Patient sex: F
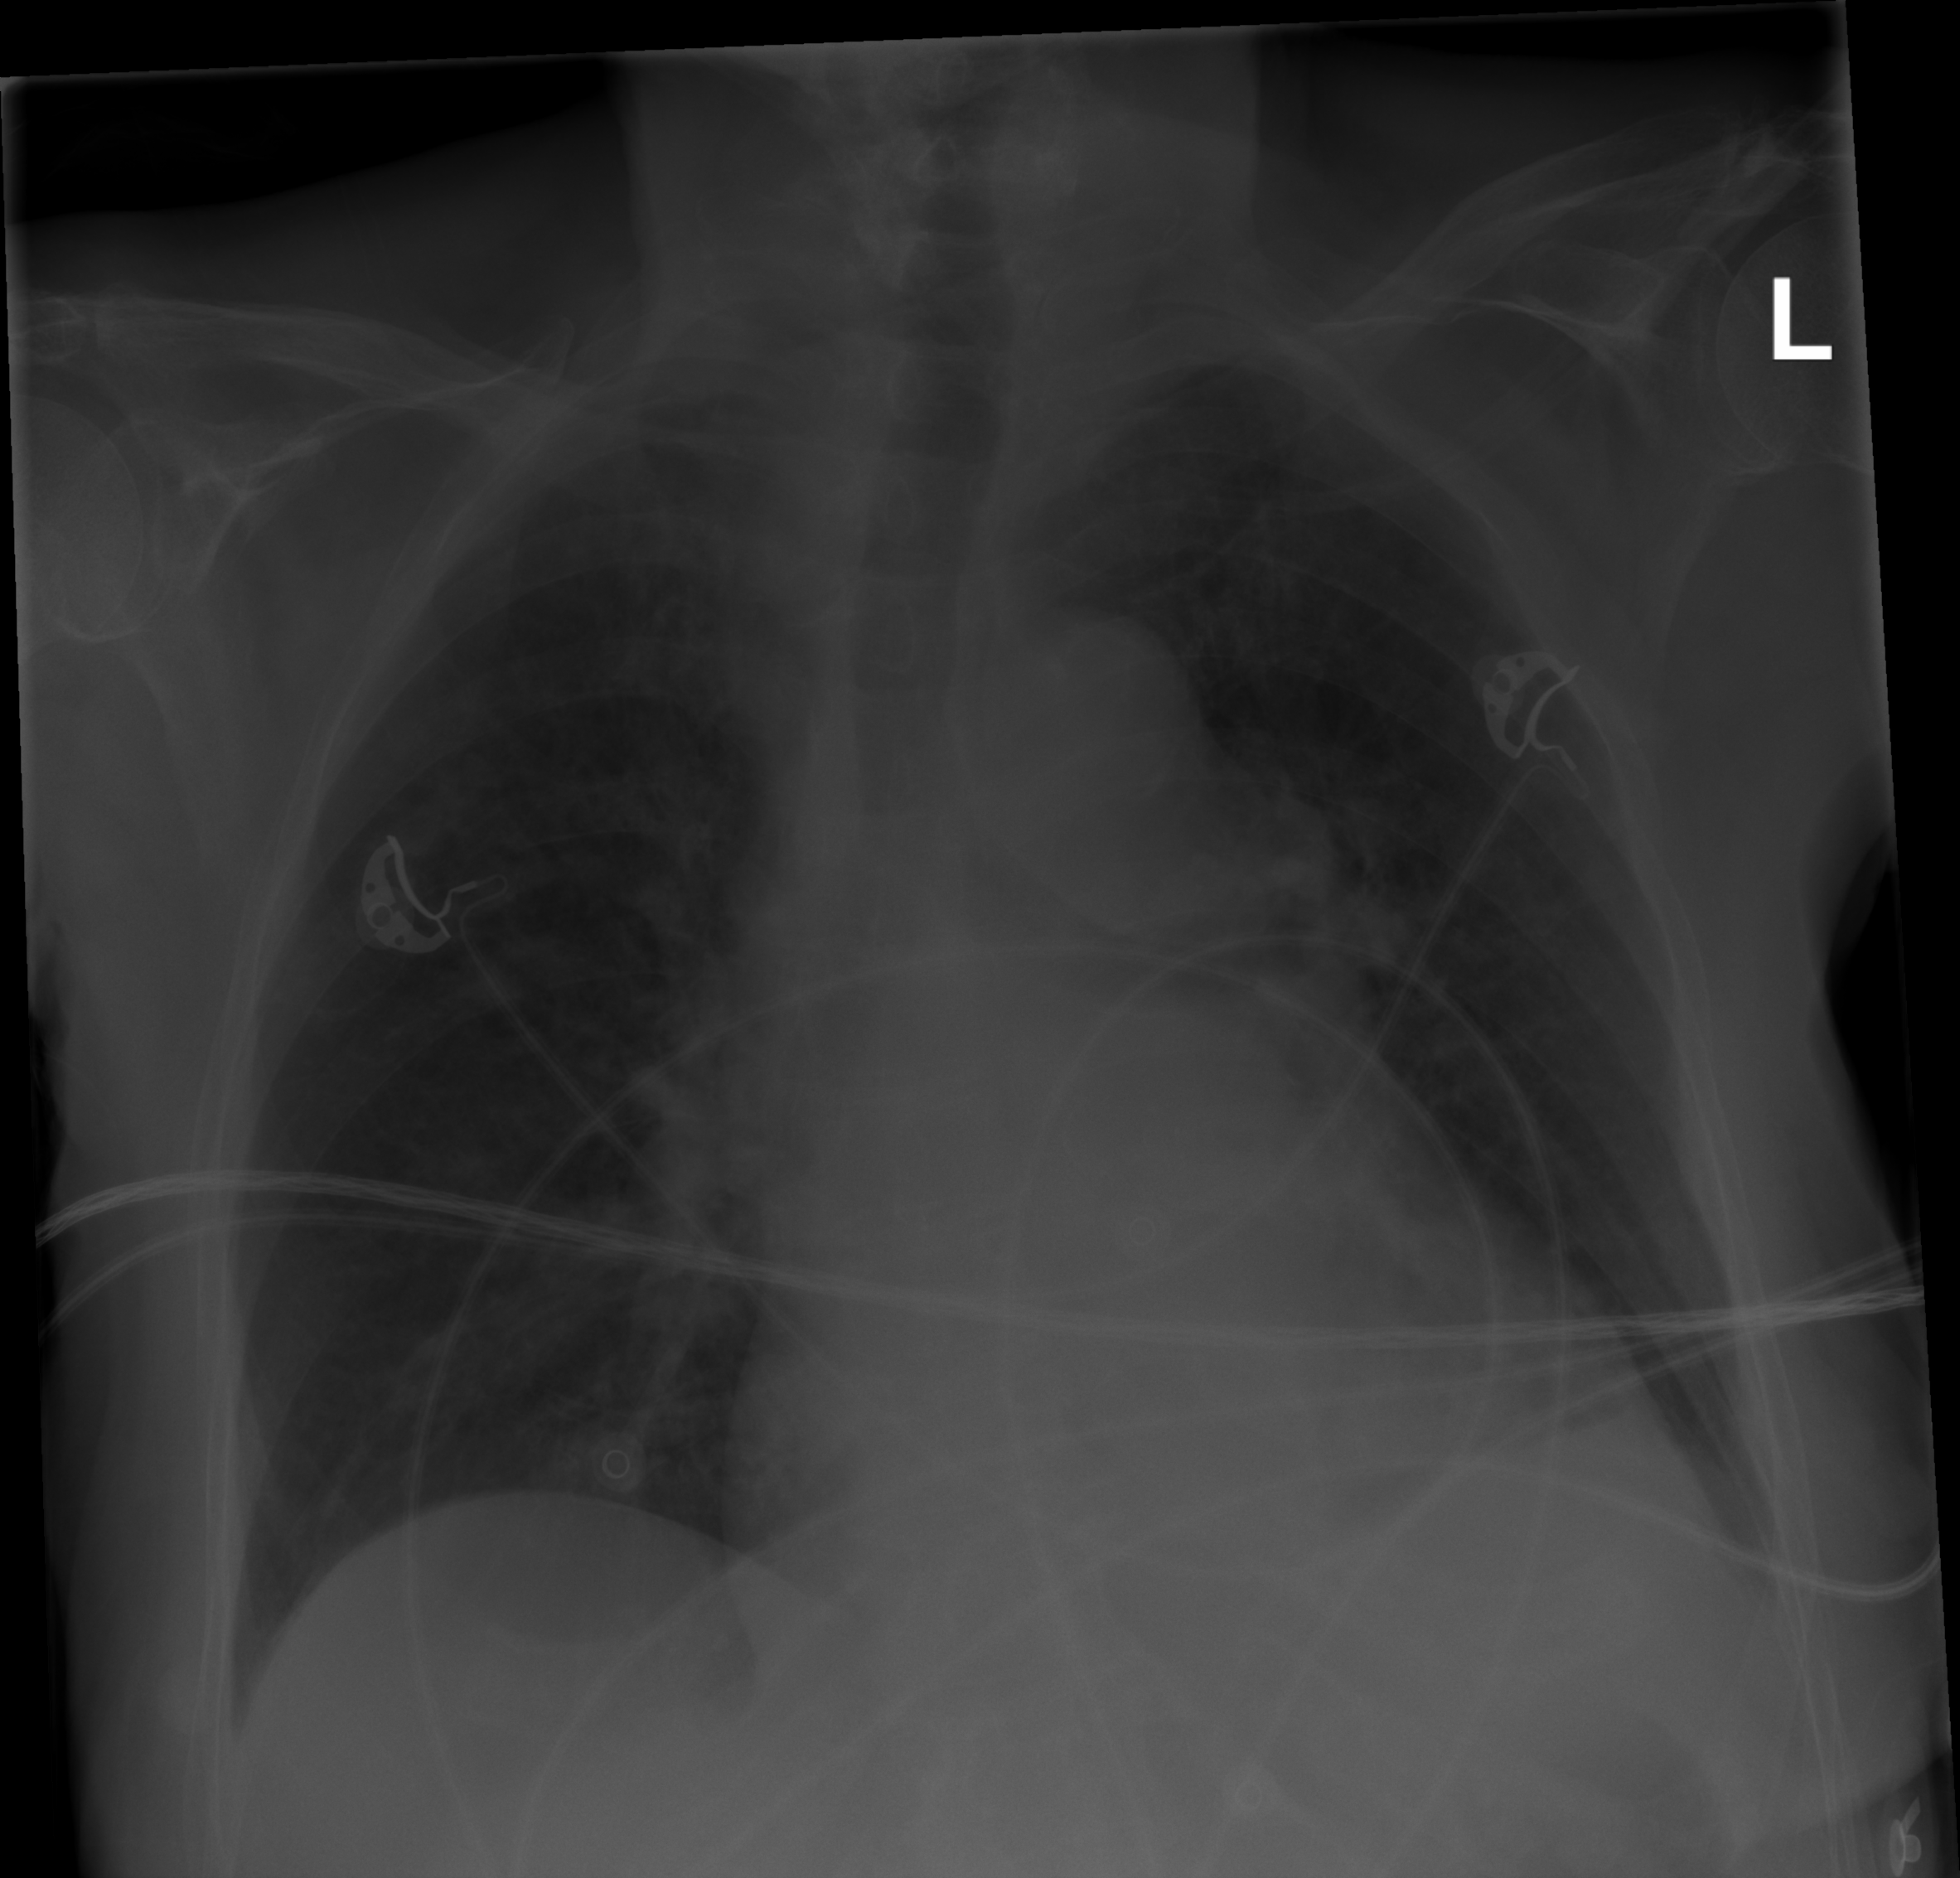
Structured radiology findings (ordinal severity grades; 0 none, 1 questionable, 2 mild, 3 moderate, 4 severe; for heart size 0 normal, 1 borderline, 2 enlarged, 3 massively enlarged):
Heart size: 2
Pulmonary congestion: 2
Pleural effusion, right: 0
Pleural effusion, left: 0
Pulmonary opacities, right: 0
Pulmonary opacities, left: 0
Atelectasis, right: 0
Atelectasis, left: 0